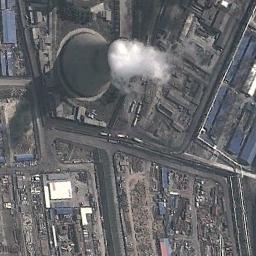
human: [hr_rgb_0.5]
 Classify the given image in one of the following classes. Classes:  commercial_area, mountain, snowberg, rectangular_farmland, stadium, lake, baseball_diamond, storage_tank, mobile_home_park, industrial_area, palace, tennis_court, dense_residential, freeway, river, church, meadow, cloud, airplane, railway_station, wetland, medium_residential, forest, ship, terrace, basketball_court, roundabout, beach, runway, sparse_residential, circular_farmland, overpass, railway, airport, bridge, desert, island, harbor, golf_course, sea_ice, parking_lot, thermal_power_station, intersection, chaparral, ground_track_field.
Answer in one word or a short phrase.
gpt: thermal_power_station